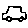
Label: car